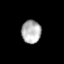
Tissue: lung
Cell type: Epithelial cells
Senescence score: 0.219
Nuclear area (px): 439
Mean DAPI intensity: 180.039